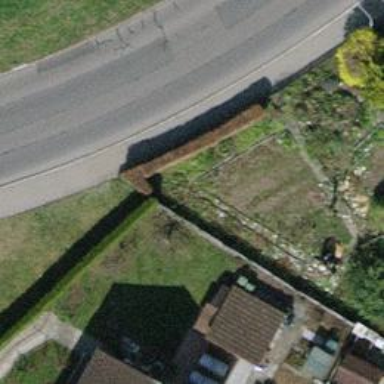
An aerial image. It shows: Hedge acting as barrier.